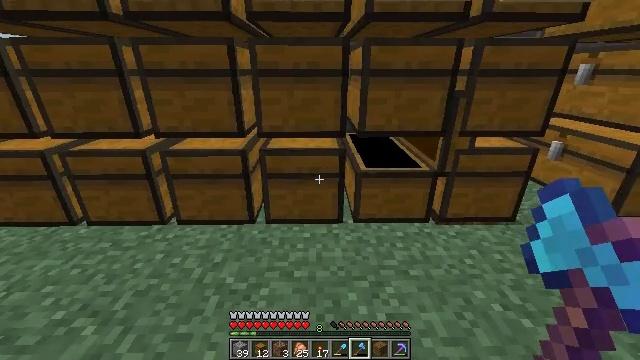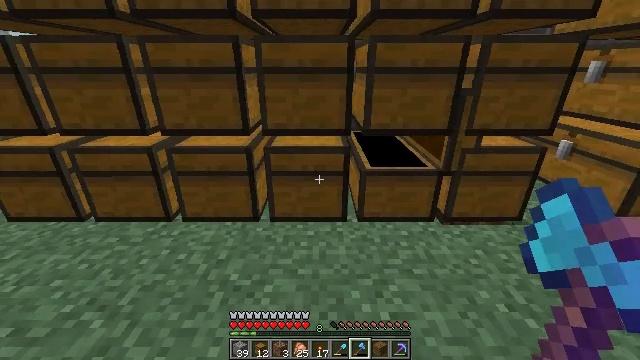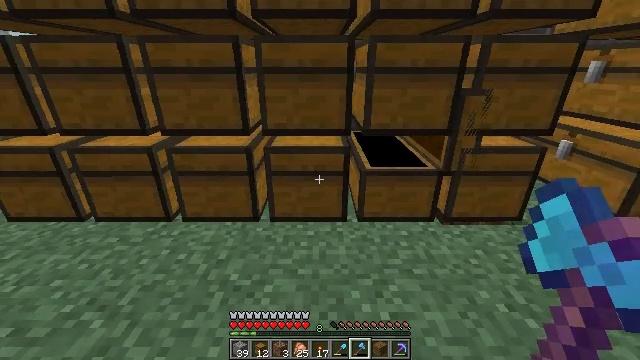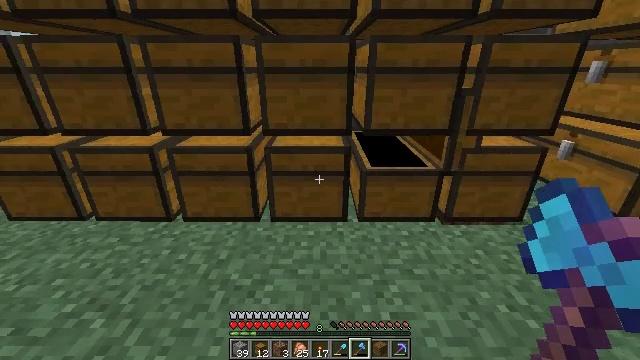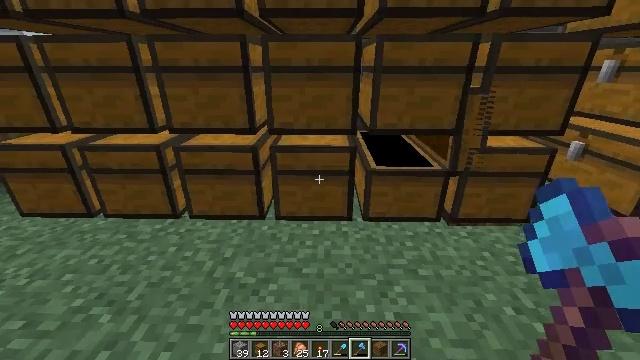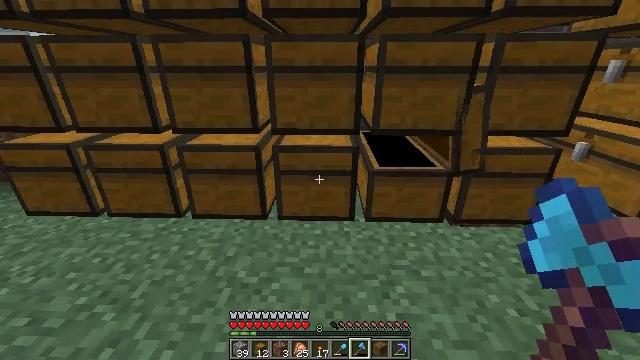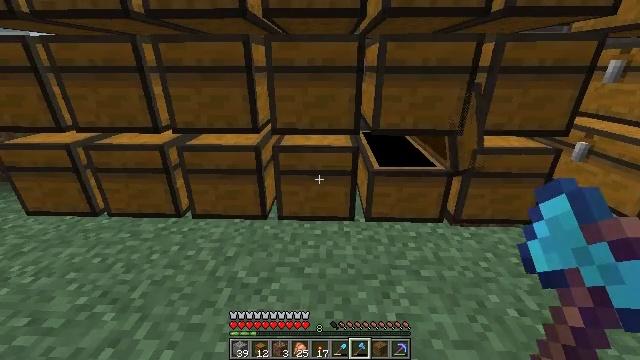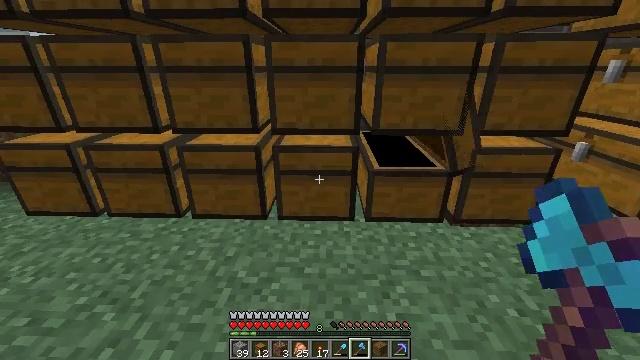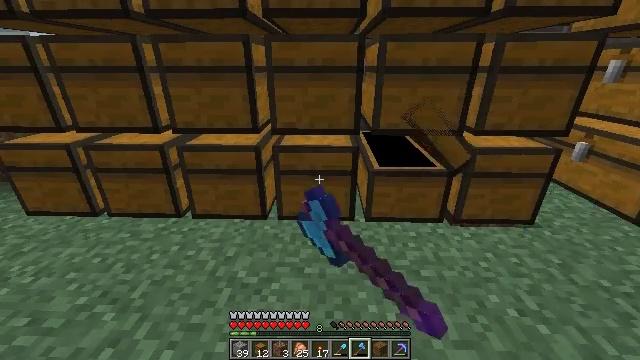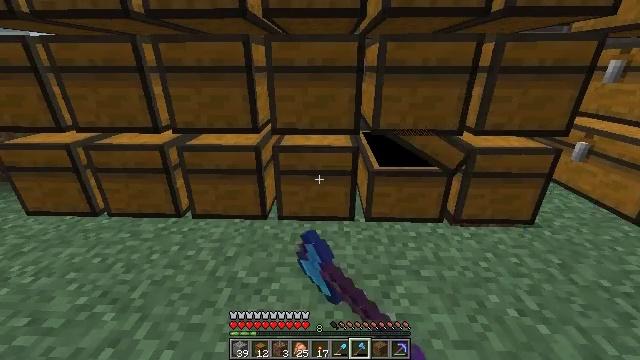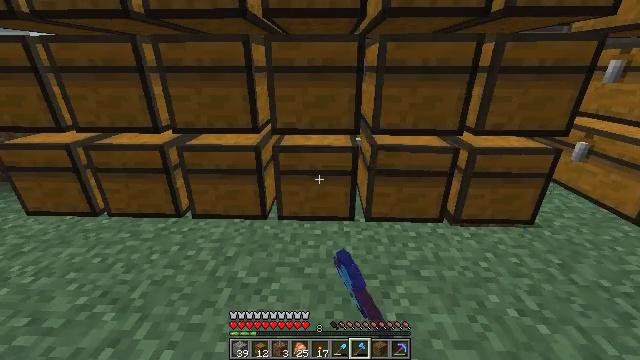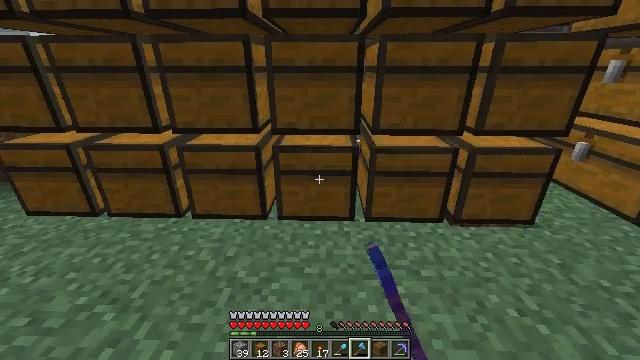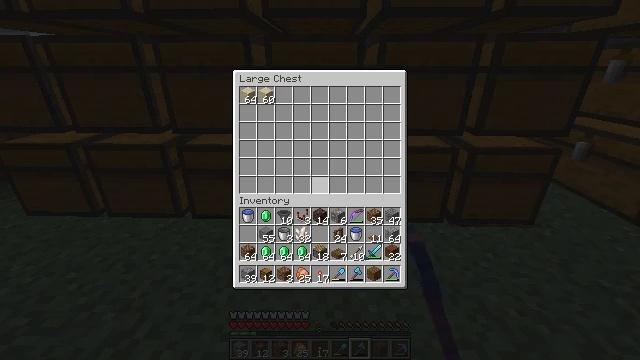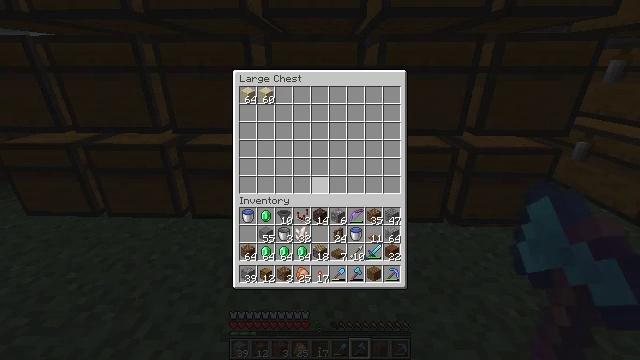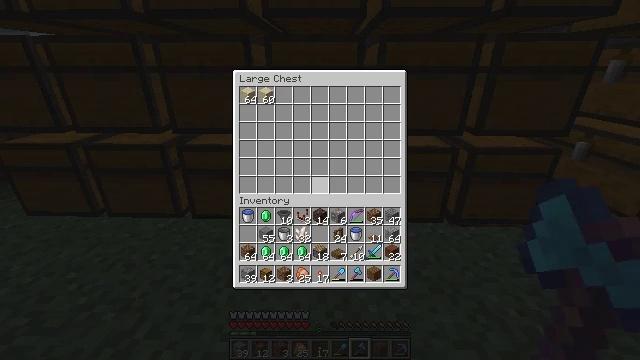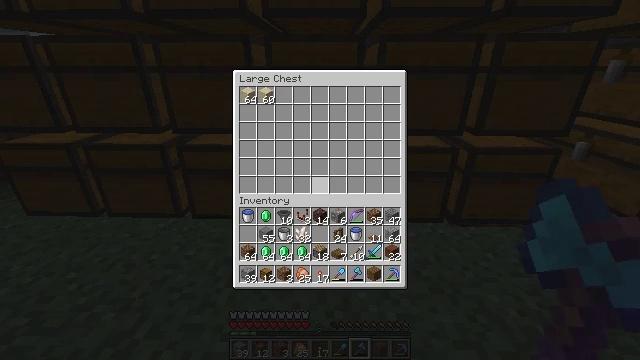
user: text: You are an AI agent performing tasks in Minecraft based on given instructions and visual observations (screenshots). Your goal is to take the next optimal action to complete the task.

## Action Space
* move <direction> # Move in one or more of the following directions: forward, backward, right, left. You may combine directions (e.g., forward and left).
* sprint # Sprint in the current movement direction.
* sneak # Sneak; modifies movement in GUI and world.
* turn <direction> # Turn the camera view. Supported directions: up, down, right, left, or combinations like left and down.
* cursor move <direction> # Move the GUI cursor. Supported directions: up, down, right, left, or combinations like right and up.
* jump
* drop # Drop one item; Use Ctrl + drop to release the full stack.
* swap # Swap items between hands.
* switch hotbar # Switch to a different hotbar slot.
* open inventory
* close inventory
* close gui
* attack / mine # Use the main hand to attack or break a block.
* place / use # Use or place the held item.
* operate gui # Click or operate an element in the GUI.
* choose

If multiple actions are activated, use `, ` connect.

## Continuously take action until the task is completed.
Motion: motion action
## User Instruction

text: Open a furnace to smelt glass.
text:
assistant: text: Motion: turn left
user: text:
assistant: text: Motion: no_op
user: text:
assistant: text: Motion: no_op
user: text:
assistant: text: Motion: turn left
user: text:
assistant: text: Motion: no_op
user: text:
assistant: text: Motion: no_op
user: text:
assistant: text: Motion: use / place
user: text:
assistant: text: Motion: use / place
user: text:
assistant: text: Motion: use / place
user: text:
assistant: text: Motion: no_op
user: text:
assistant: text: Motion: no_op
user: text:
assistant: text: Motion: open gui
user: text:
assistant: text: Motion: no_op
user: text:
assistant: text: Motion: no_op
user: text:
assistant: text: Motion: no_op
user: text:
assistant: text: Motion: no_op
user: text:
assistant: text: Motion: cursor move up
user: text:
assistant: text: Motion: sneak, cursor move left and up
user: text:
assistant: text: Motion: sneak, cursor move left and up
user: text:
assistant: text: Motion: sneak, cursor move left and up
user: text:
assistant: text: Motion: sneak, cursor move left and up
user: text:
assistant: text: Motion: sneak, cursor move left and up
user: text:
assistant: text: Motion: sneak
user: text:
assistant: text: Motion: sneak
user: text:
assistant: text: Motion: sneak
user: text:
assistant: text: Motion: sneak
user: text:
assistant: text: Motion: sneak, operate gui
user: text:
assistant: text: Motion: sneak, operate gui
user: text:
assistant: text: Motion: sneak
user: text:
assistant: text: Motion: sneak, cursor move left